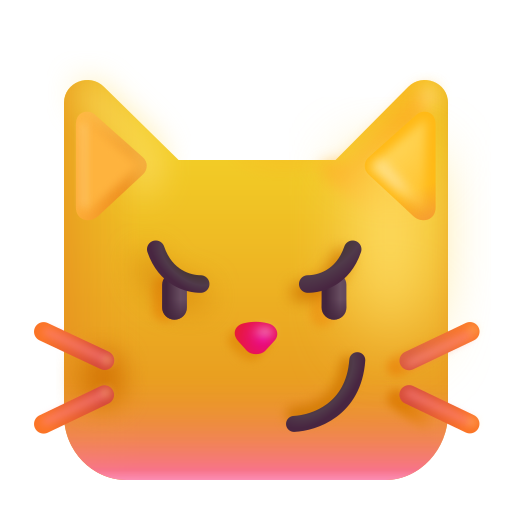
cat with wry smile color